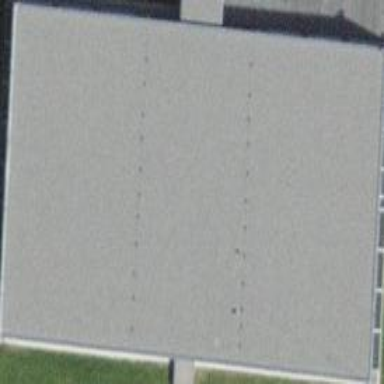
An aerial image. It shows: School building.